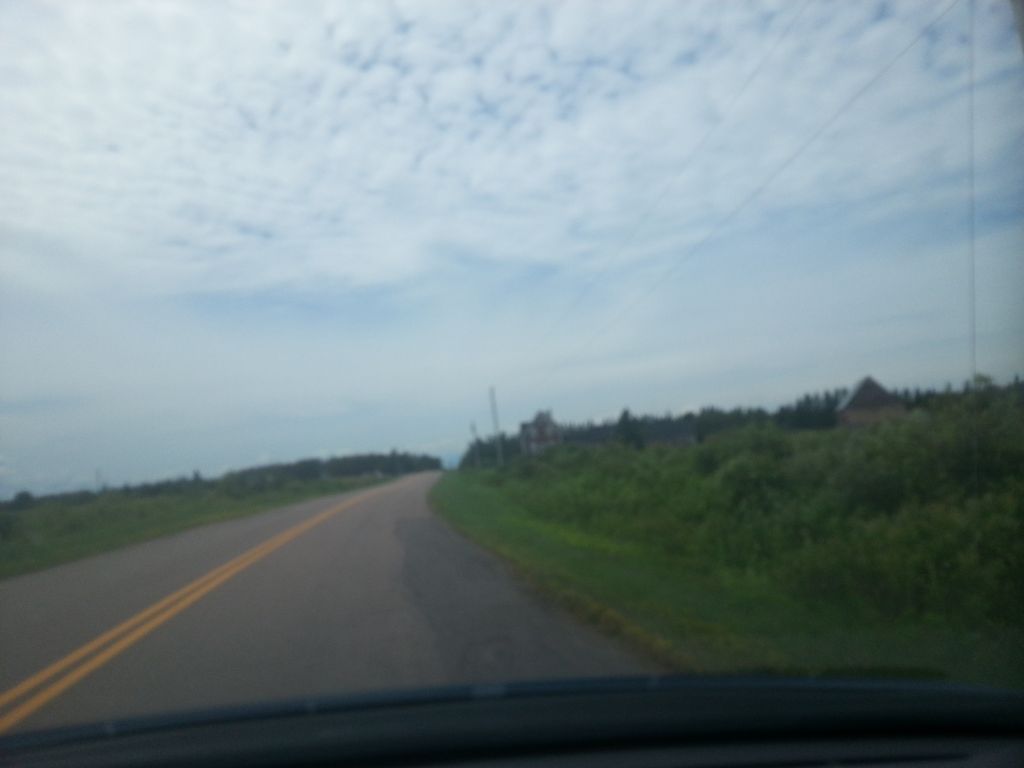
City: charlottetown